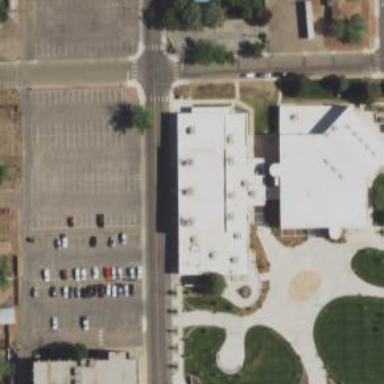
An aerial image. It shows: Community center.